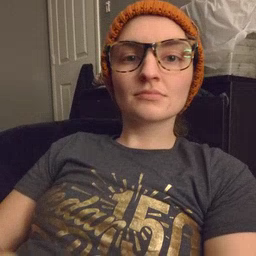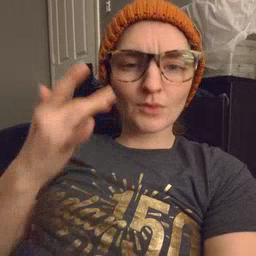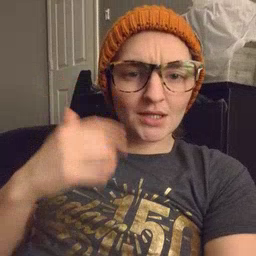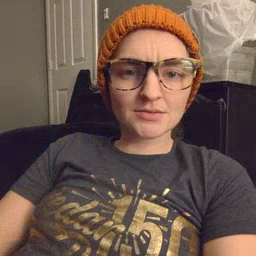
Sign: why